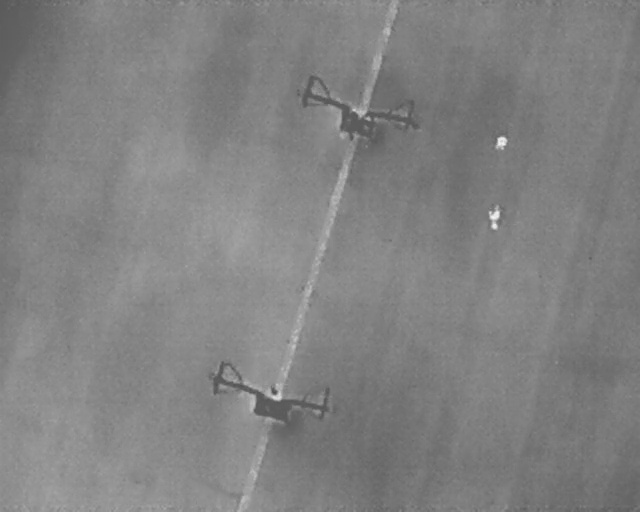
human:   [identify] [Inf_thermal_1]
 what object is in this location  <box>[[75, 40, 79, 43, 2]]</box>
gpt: <ref>1 large person at the right</ref>